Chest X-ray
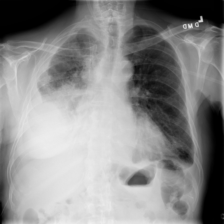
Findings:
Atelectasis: negative
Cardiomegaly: negative
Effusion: negative
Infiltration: negative
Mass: negative
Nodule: negative
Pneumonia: negative
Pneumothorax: negative
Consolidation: negative
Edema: negative
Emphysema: negative
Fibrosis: negative
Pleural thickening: negative
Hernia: negative